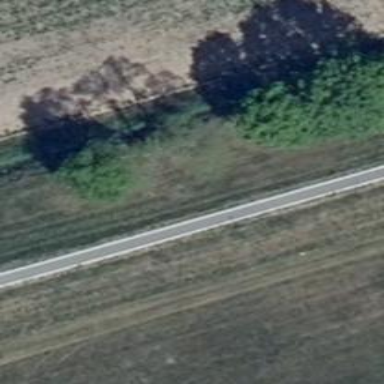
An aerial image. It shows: Asphalt path.